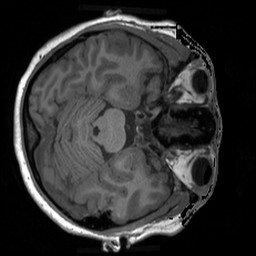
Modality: T1w
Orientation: axial
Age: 24
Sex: female
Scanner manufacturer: siemens
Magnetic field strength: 3 T
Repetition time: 1.9 s
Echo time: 0.00232 s